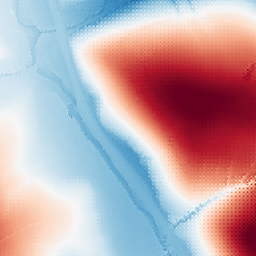
Category: trend_removal
Decomposition family: polynomial_high
Decomposition parameters: degree: 4
Upsampling method: regularized
Upsampling parameters: scale: 2
lambda_reg: 0.1
Upsampling scale: 2